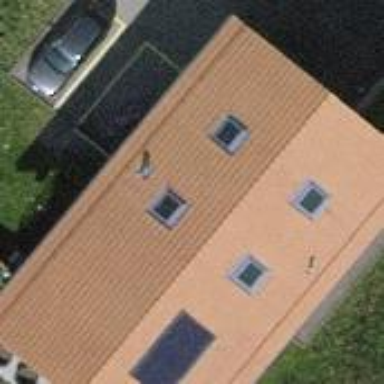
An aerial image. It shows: Gabled roof on building that houses apartments.